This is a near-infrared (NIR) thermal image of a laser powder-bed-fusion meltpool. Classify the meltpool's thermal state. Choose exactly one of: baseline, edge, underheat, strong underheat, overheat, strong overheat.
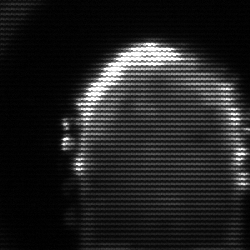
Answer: baseline